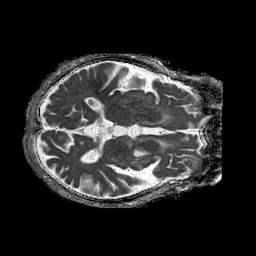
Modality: ADC
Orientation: axial
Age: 87
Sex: female
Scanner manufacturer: philips
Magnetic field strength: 1.5 T
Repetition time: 4.6 s
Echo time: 0.08631 s